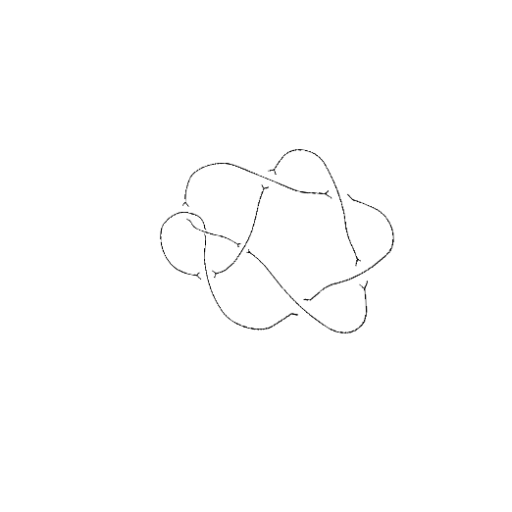
Crossing number: 8